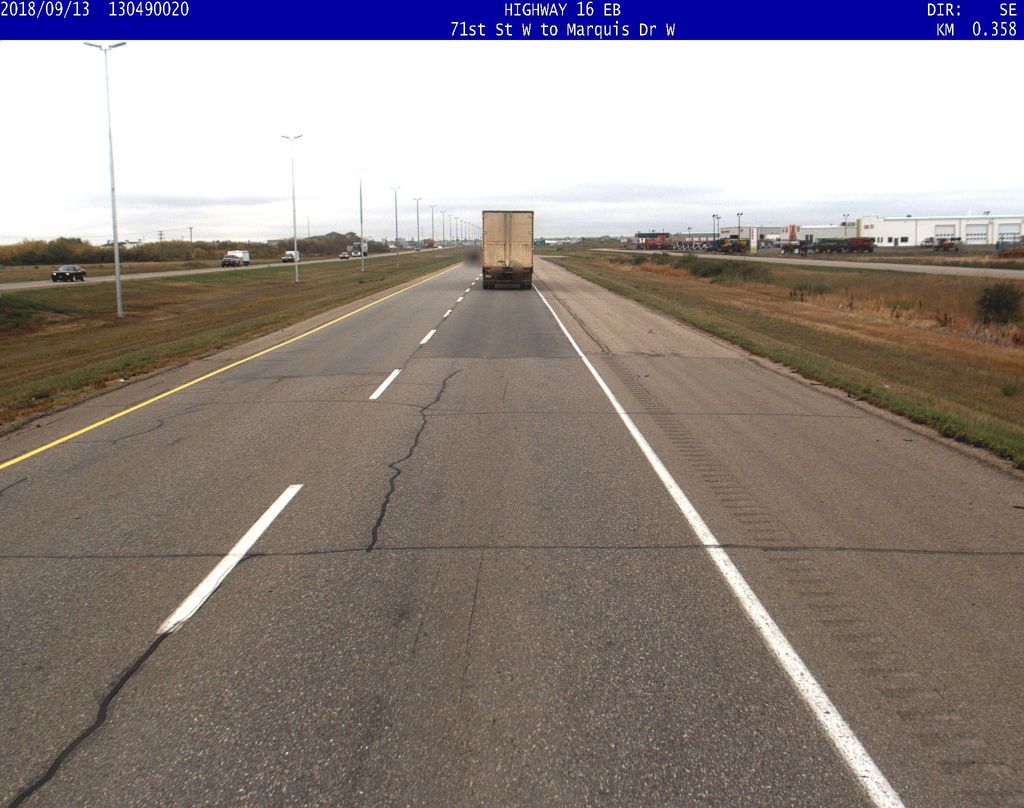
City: saskatoon